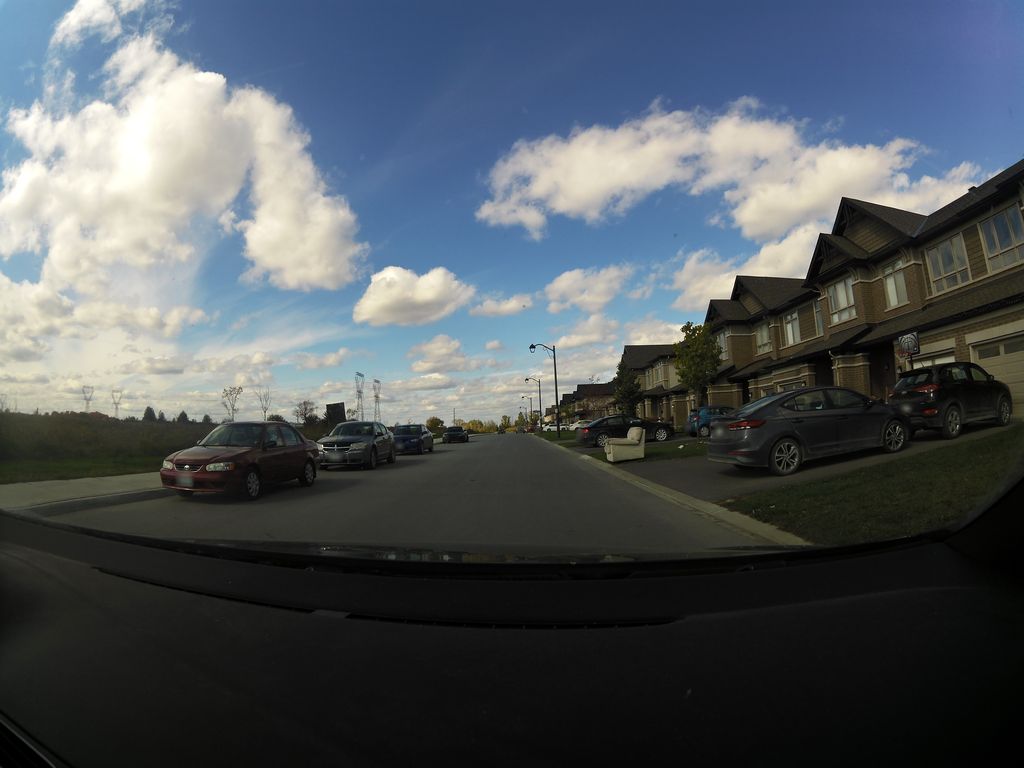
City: ottawa-gatineau